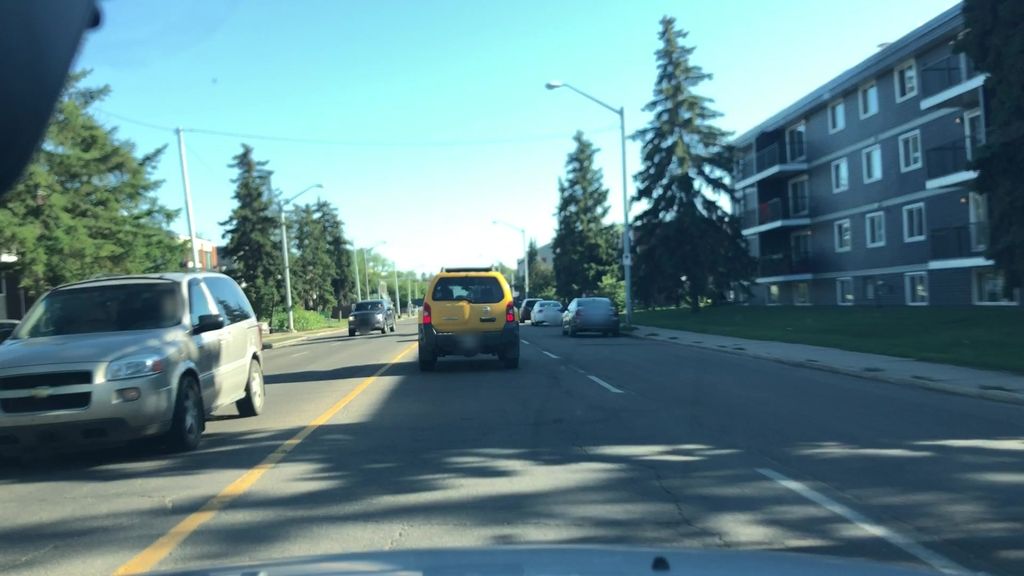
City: edmonton